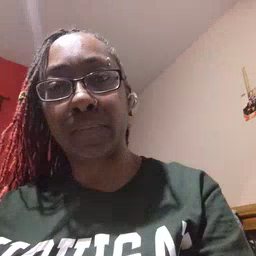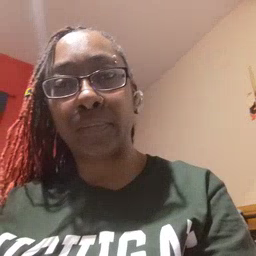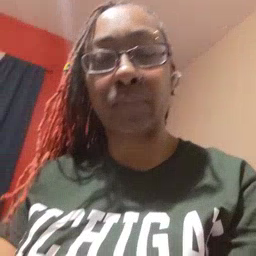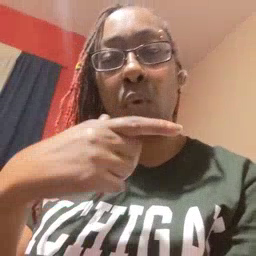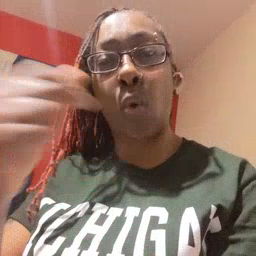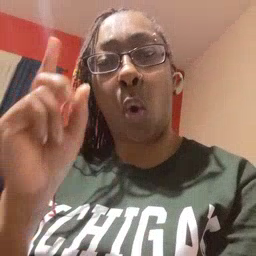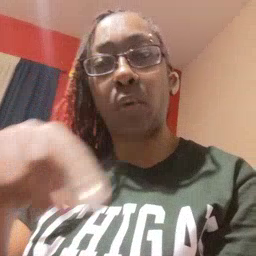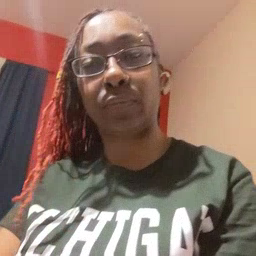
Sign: go